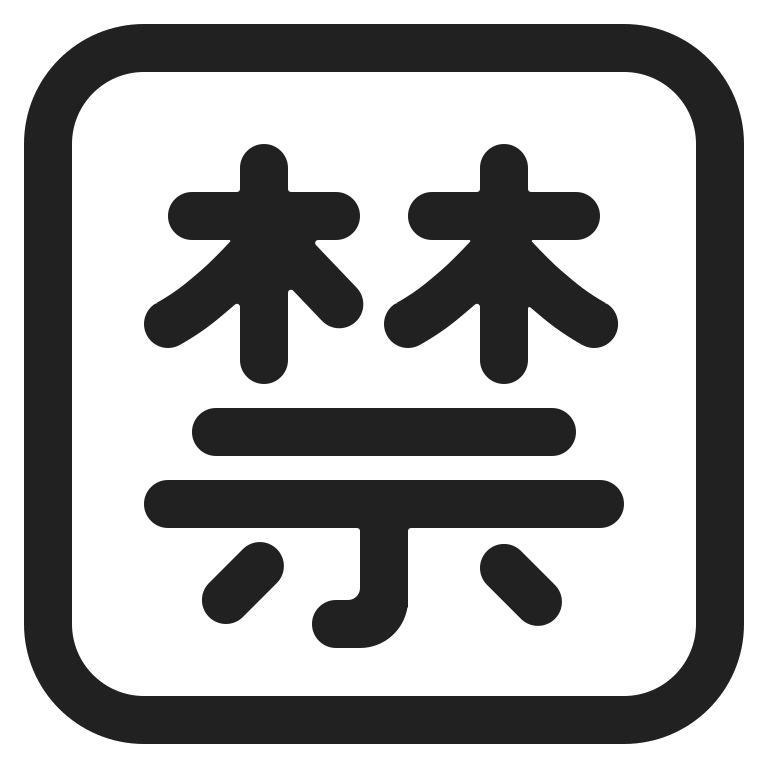
japanese prohibited button high contrast